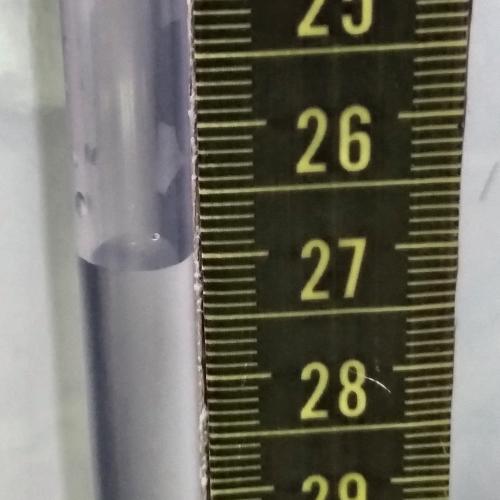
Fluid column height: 27.0 cm